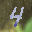
Label: 4